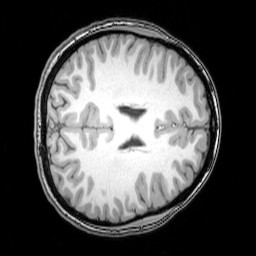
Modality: T1w
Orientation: axial
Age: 25
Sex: female
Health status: healthy
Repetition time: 0.081 s
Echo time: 0.037 s